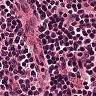
Metastatic tissue present: no